Question: I want make relationship with attribute but i dont understand how to do that with laravel ORM Eloquent, can somebody help me? Thanks in advance

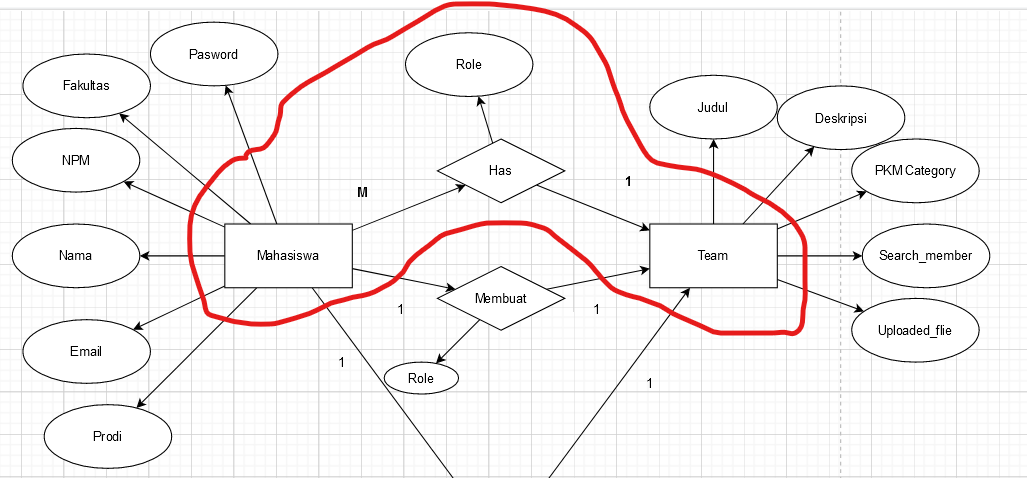
Answer: If I'm not mistaken, you want to have a many-to-many relationship between your 'Mahasiswa' and 'Team'. Basically, it means that you have many teams, and each teams has its own members, so does members, each member can have teams. So you will need an intermediate/a pivot table between those two, for ex. 'mahasiswa_team'. Then, inside 'mahasiswa_team' table, you could add the 'role' column to define each member's role.
For many-to-many relationship inside Laravel 8, you can see the documentation <URL>.
If many-to-many relationship is not correct, then my last guess is you want the one-to-many relationship between 'Team' and 'Mahasiswa'. In that case, you want to move your 'role' column to the 'Mahasiswa' table. For one-to-many relationship, you can see the documentation <URL>.